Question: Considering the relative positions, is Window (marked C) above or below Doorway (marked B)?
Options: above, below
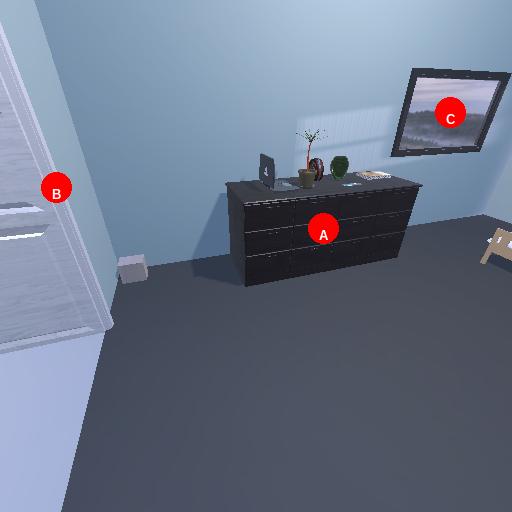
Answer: above